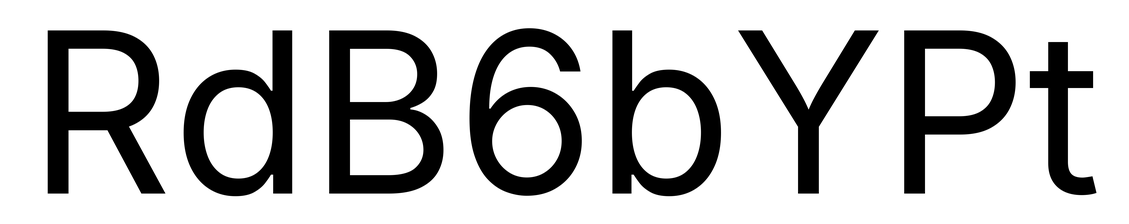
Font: Inter_Regular